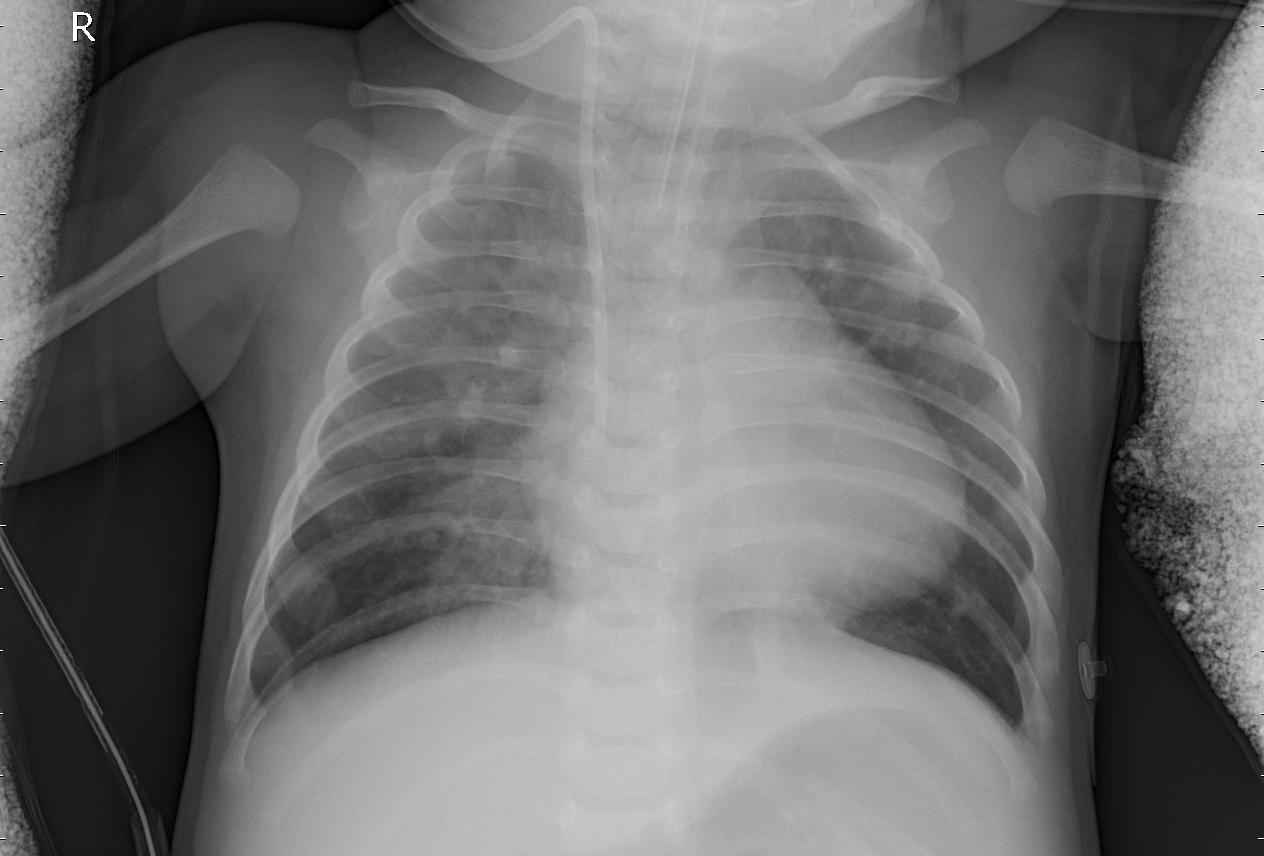
Diagnosis: PNEUMONIA